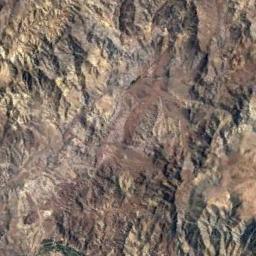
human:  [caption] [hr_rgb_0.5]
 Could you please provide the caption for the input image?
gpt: The mountain is consist of the bare land .

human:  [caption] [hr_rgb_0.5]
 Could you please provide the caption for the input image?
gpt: This mountain is completely covered by vegetation and there is a winding path in it .

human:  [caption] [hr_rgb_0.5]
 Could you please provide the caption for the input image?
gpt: The mountain is uneven and rough .

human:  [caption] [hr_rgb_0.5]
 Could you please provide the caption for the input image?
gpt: The mountain has a rugged surface and its rocks are brown .

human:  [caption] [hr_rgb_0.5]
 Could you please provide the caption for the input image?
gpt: There are some rocks and ridges on the brown mountain .